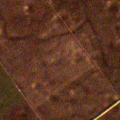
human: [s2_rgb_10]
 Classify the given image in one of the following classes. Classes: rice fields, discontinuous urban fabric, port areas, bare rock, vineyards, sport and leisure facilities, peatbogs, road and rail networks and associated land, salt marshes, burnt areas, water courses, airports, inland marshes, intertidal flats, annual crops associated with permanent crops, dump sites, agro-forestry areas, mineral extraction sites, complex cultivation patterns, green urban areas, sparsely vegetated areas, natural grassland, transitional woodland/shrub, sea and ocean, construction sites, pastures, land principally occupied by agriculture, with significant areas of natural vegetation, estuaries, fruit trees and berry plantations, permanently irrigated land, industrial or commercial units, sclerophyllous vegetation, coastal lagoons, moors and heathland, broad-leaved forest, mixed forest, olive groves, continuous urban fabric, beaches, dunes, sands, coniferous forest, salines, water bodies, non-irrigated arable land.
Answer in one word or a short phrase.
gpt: non-irrigated arable land